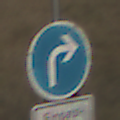
Verkehrszeichen: VorgeschriebeneFahrtrichtungRechts
Zusatzzeichen unten: BesondereFahrzeugeUndTransportgueter3
Umgebung: Outdoor, Nature
Tageszeit: MorningAfternoon
Wetter: PartlyCloudy
Licht: Natural
Jahreszeit: NotSpecified
Kontrast: HighContrast